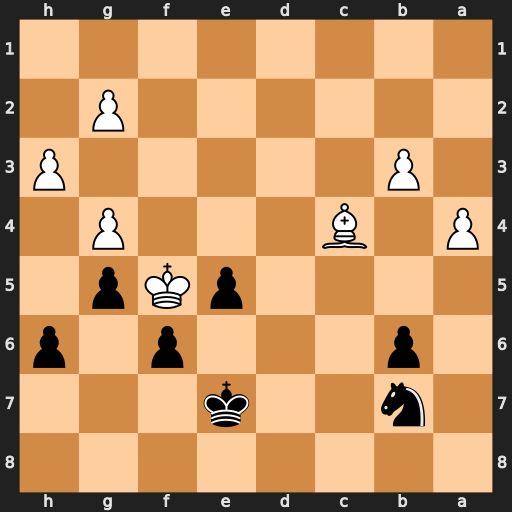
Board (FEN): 8/1n2k3/1p3p1p/4pKp1/P1B3P1/1P5P/6P1/8
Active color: b
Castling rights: -
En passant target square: -
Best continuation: Nd6+ Kg6 Nxc4